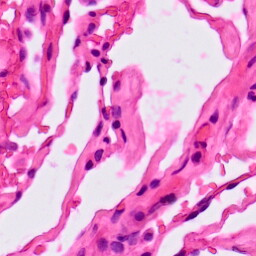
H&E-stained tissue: Lung